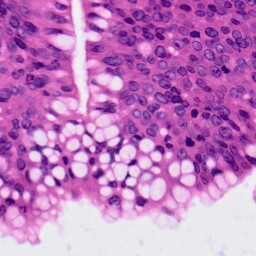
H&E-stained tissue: Colon